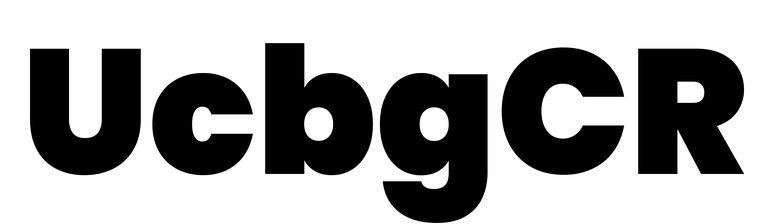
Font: Poppins-Black